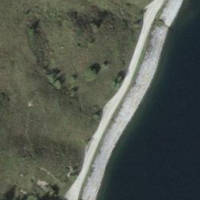
EUNIS habitat code: 26
Species observed at this site:
Saxicola rubetra